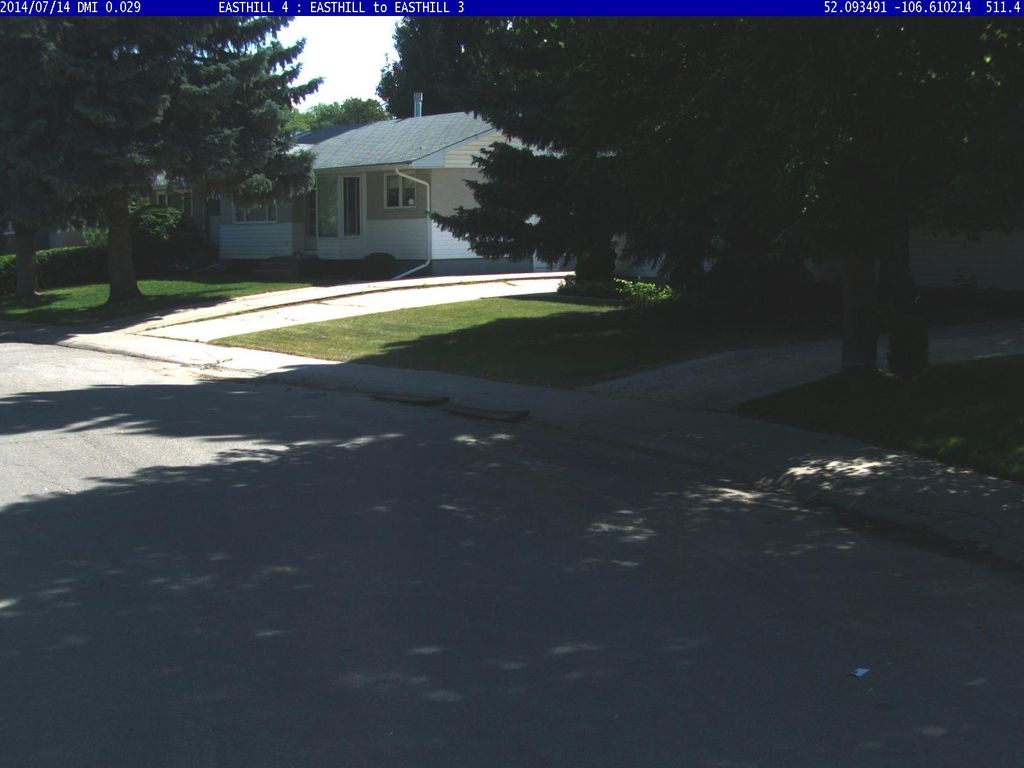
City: saskatoon